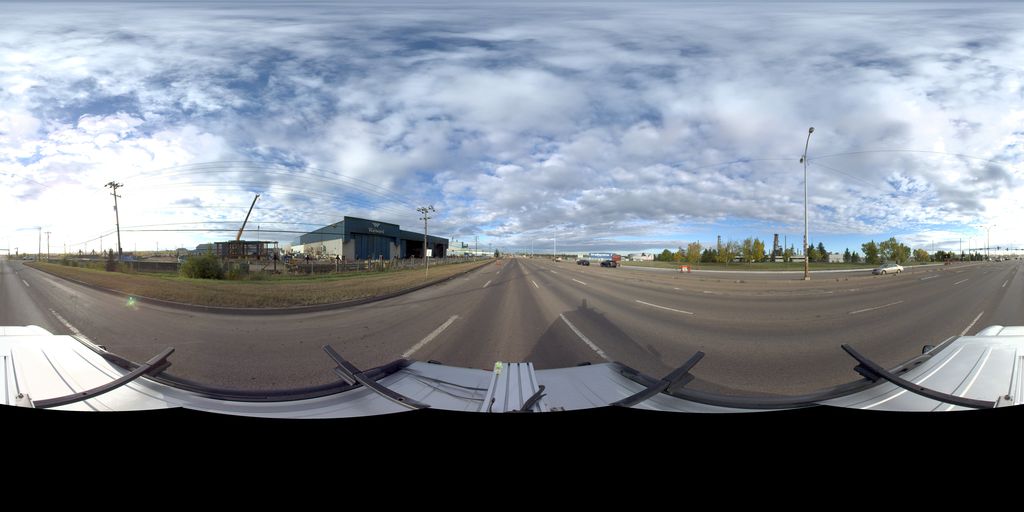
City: edmonton